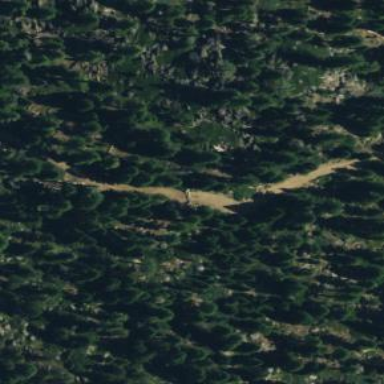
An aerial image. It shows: Path.